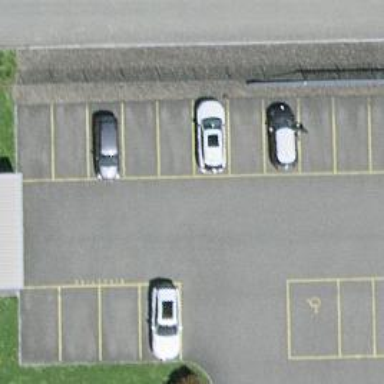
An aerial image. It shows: Parking aisle designated as service road.